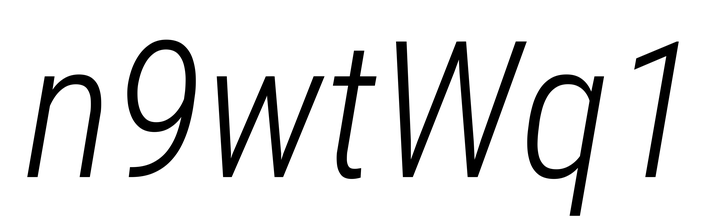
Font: Roboto-Italic_Condensed_Light_Italic